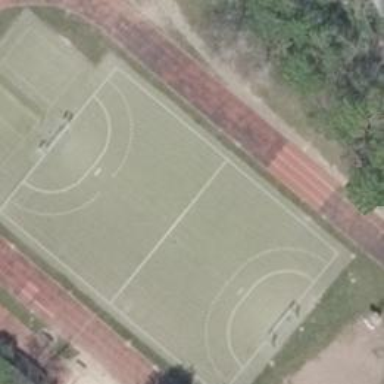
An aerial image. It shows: Sports centre in the leisure land.